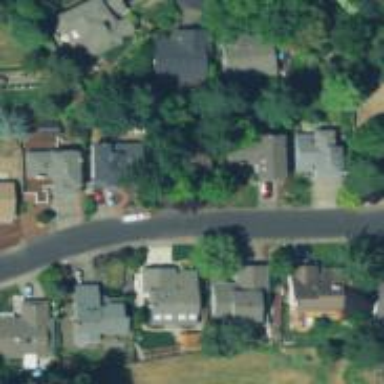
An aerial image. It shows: Residential road with sidewalk on the left side.